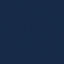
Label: SeaLake